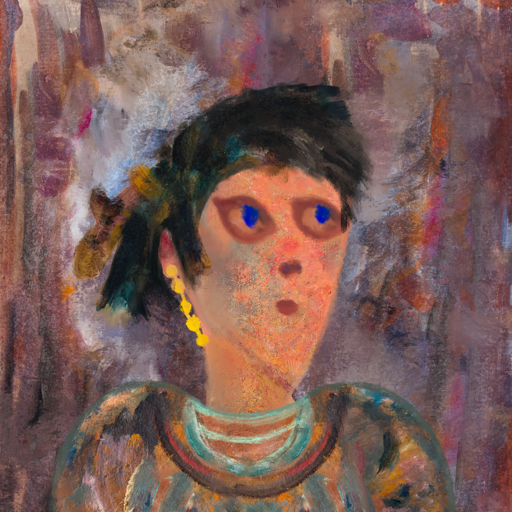
Background: Hypocrite, Head And Neck Side: Irani, Face Side: Mother_And_Son_Mother, Bust: Boggyland, Hair Side: Pipe, Head Accessory: Blank, Second Necklace: Blank, Necklace: Blank, Baby: Blank